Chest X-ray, AP view. Patient: 34 years old, sex F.
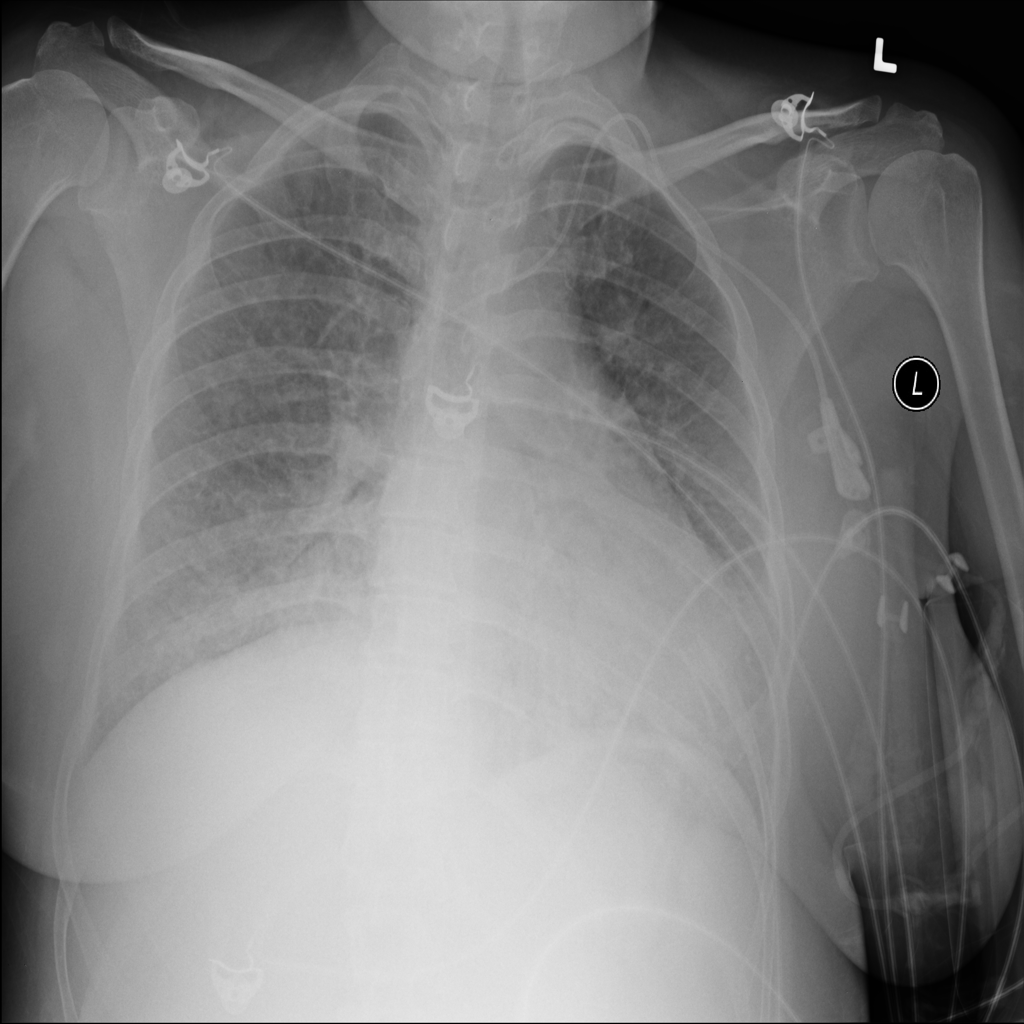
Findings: Nodule